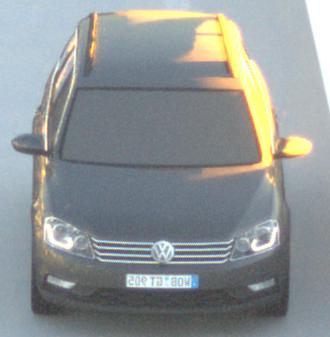
Make: VW
Model: Passat Alltrack 1.8 TSI
Detailed model: Passat (B7) Alltrack
Model produced from: 2012/03
Model produced until: 2013/06
Doors: 5
Color: gray
Road condition: dry road
Daytime: sunrise or sunset
Contrast: high contrast